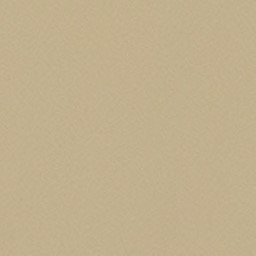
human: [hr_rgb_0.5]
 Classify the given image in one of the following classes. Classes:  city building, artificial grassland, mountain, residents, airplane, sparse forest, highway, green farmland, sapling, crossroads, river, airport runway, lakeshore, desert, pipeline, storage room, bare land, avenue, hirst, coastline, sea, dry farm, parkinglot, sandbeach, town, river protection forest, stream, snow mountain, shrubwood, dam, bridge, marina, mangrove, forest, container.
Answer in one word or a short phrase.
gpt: desert